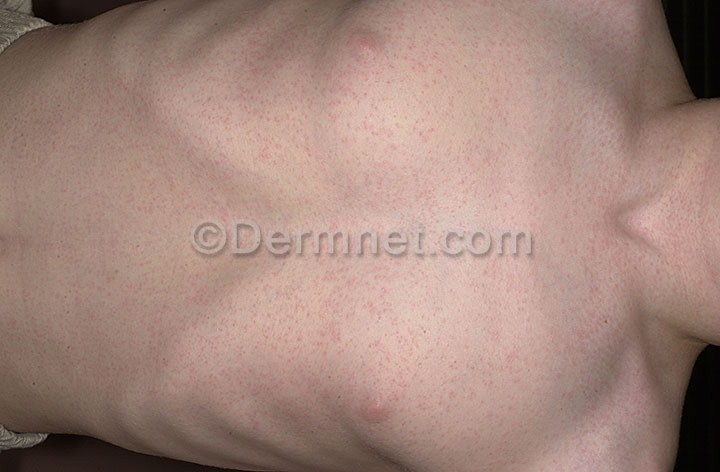
Disease: Exanthems and Drug Eruptions